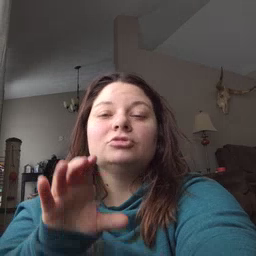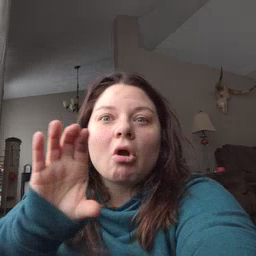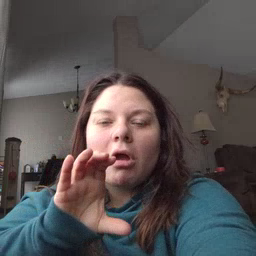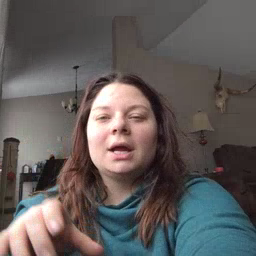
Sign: chocolate